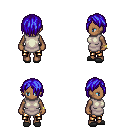
a pixel art fantasy rpg character, female body template, human, dark skin, white tunic, gold greaves, blue bangs hairstyle, bracelets, gray slippers, four views (front, back, left, right), 2x2 character sprite sheet, small pixel art, hard edges, no anti-aliasing